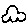
Label: cloud